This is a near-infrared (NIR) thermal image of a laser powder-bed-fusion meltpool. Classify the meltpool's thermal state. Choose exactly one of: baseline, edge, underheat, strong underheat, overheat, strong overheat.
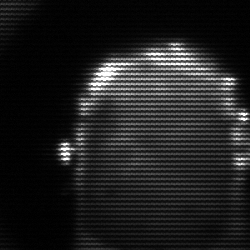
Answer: baseline